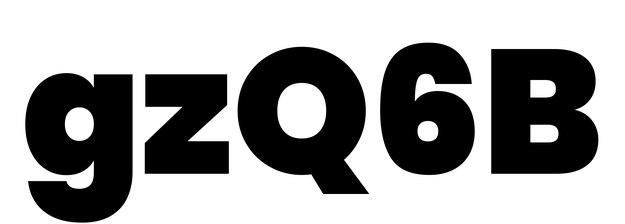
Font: Poppins-Black